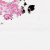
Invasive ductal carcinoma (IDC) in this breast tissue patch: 0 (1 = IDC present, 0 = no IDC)